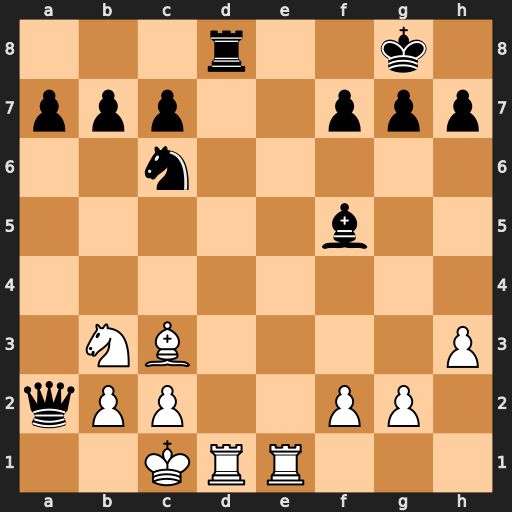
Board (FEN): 3r2k1/ppp2ppp/2n5/5b2/8/1NB4P/qPP2PP1/2KRR3
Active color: w
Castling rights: -
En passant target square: -
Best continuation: Rxd8+ Nxd8 Re8#